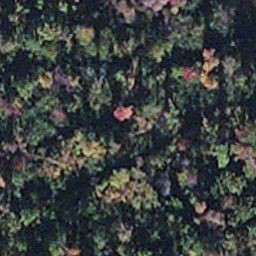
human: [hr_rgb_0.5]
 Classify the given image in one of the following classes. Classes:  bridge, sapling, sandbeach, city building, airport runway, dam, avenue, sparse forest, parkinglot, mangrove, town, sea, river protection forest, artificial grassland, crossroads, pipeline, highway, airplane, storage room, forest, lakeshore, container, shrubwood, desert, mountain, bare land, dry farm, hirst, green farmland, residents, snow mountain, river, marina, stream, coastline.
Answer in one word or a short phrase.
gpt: mangrove